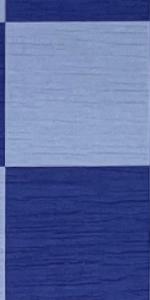
Label: Empty